Interaction volume radius: 10 \u00c5
Interaction volume height: 20 \u00c5
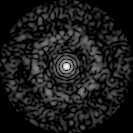
Disorder parameter: 0.8017